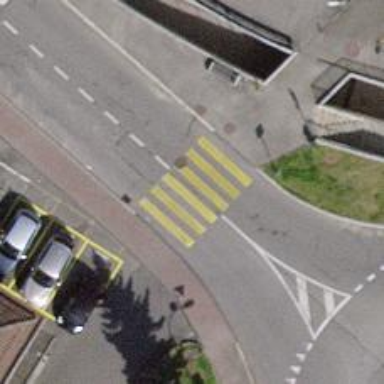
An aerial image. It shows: Zebra crossing on the road.